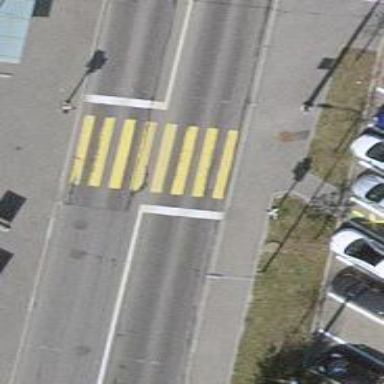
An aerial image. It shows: Kerb serving as barrier.